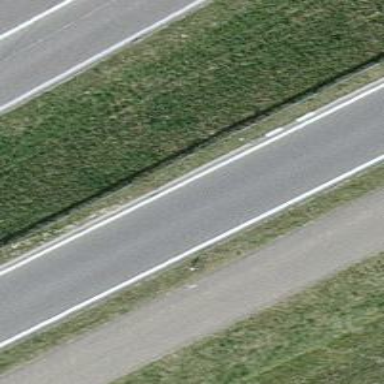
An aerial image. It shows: Primary link highway with asphalt surface.